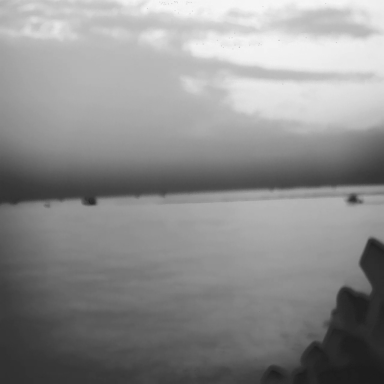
There are four bulk_carriers in the infrared image.